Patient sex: F
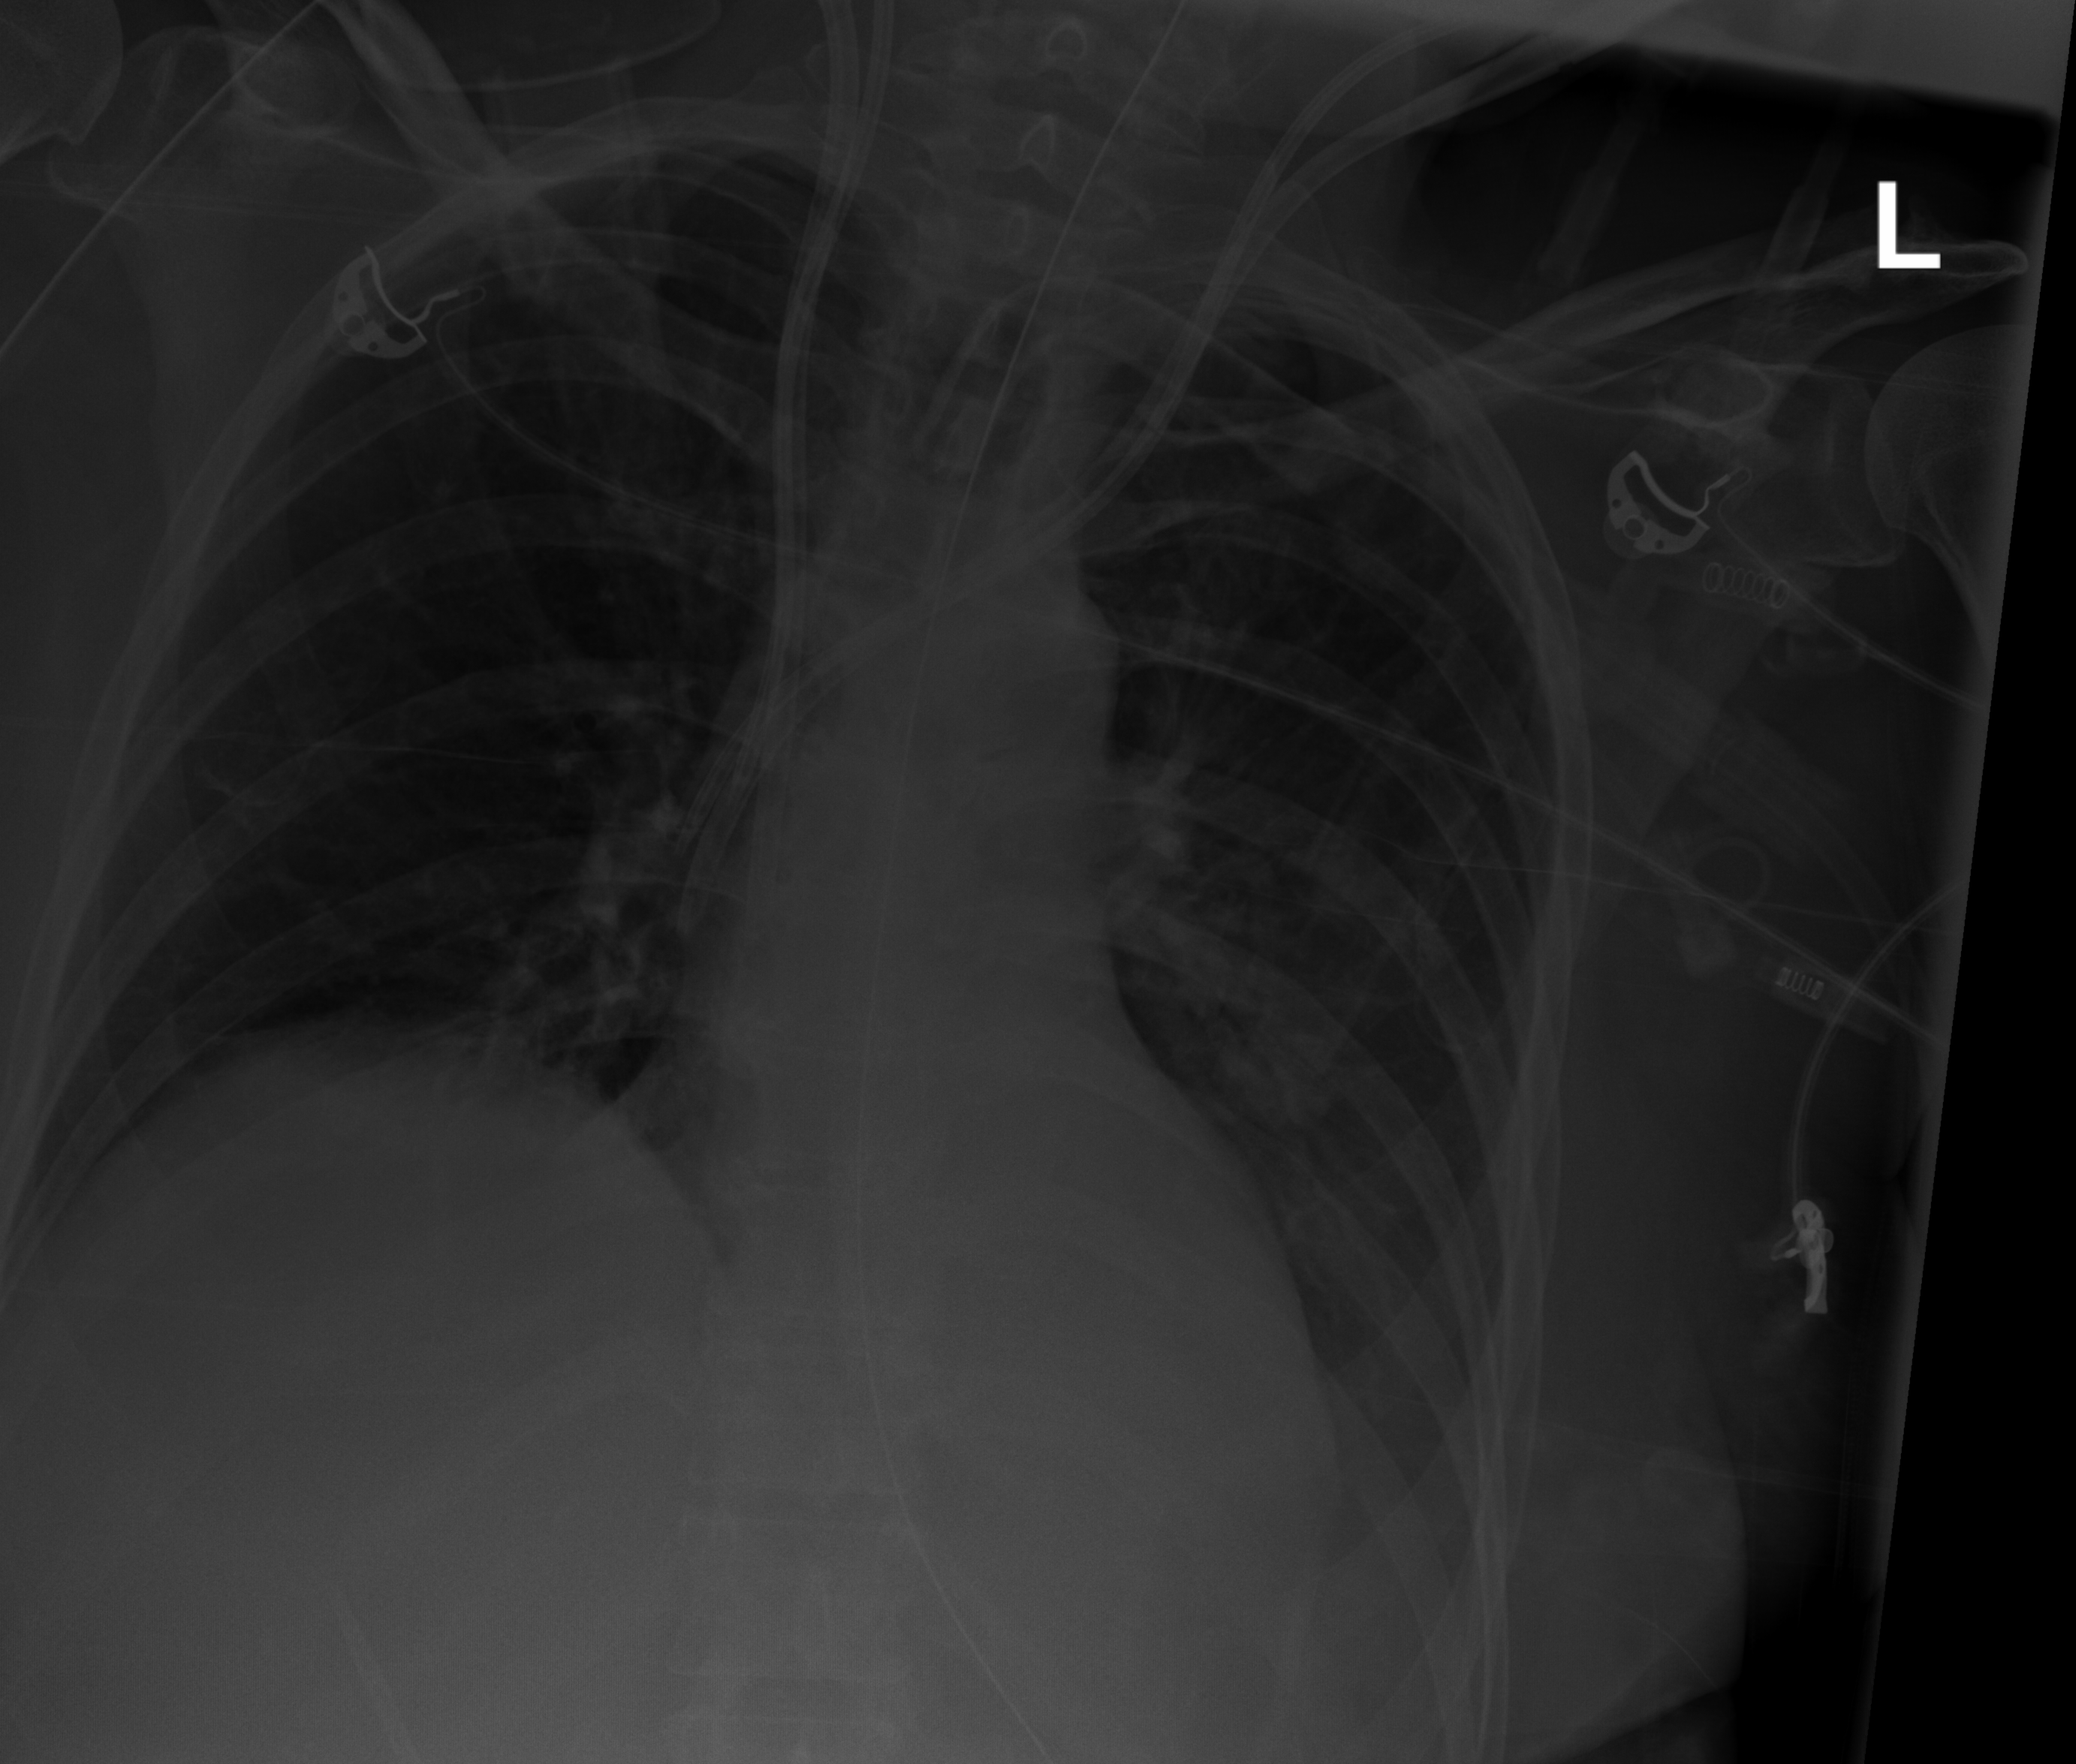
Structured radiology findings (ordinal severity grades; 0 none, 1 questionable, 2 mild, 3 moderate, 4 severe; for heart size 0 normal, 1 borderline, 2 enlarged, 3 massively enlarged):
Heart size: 0
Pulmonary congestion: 0
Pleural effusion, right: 1
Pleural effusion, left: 3
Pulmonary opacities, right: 0
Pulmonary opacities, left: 0
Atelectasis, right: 2
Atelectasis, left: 2